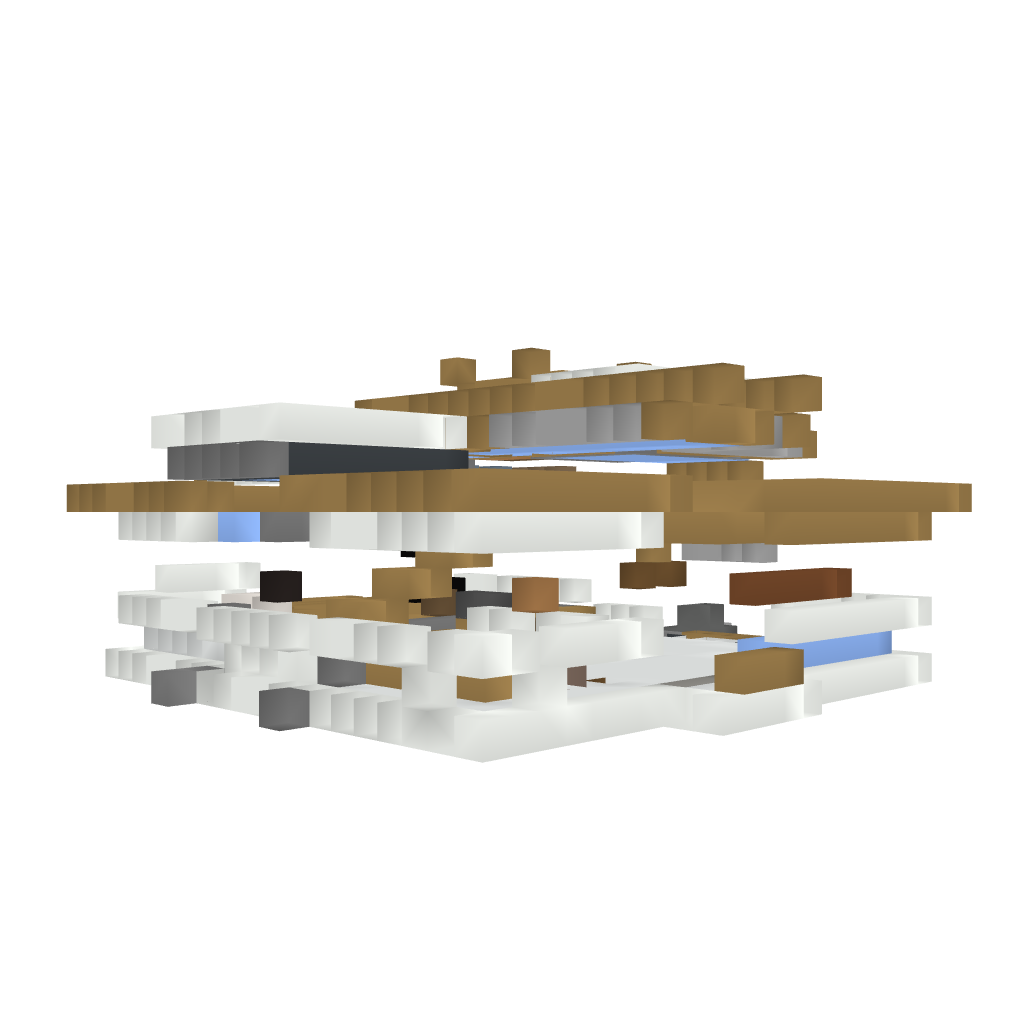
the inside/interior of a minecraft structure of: modern home